Question: I am using a 'JTabbedPane' to control a few panels, each containing fields for the user to enter information. The intention is that the user might fill them in any order, and may go back to change the information previously entered.
'''
JTabbedPane tabs = new JTabbedPane();
tabs.add("Attributes", attributesPanel);
...
frame.add(tabs);
'''
Each of the panels uses a 'GridBagLayout' along with 'GridBagConstraints' to format everything. When I don't enter anything and change tabs, everything seems okay. However, when I enter any information within any of the 'JTextField's and change tabs, returning to the tab will show everything bunched up within the center of the frame.

Does anyone know why that may be? Again, this only occurs if I actually enter something in the text fields...
In the panels, everything is initialized in the constructor. Here is some partial code:
'''
protected EntityBuilderAttributesPanel() {
setPreferredSize(new Dimension(EntityBuilder.PANEL_WIDTH, EntityBuilder.PANEL_HEIGHT));
setLayout(new GridBagLayout());
GridBagConstraints c = new GridBagConstraints();
c.fill = GridBagConstraints.HORIZONTAL;
entityIdLabel = new JLabel("Entity Unique Identity");
entityIdTextField = new JTextField();
c.gridx = 0;
c.gridy = 0;
c.gridwidth = 1;
add(entityIdLabel, c);
c.gridx = 1;
c.gridwidth = 3;
add(entityIdTextField, c);
entityNameLabel = new JLabel("Entity Name");
entityNameTextField = new JTextField();
c.gridx = 0;
c.gridy = 1;
c.gridwidth = 1;
add(entityNameLabel, c);
c.gridx = 1;
c.gridwidth = 3;
add(entityNameTextField, c);
space_01 = new JLabel();
space_01.setPreferredSize(new Dimension(EntityBuilder.PANEL_WIDTH, 25));
c.gridx = 0;
c.gridy = 2;
add(space_01, c);
attributesLabel = new JLabel("Entity Attributes");
c.gridx = 0;
c.gridy = 3;
c.gridwidth = 1;
add(attributesLabel, c);
attributes = new JList(EntityAttribute.values());
attributes.setSelectionMode(ListSelectionModel.MULTIPLE_INTERVAL_SELECTION);
attributes.setLayoutOrientation(JList.VERTICAL);
attributes.setVisibleRowCount(10);
JScrollPane listScroller = new JScrollPane(attributes);
listScroller.setPreferredSize(new Dimension(EntityBuilder.PANEL_WIDTH, 400));
listScroller.setHorizontalScrollBarPolicy(JScrollPane.HORIZONTAL_SCROLLBAR_NEVER);
c.gridx = 0;
c.gridy = 4;
c.gridwidth = 4;
add(listScroller, c);
[...]
'''
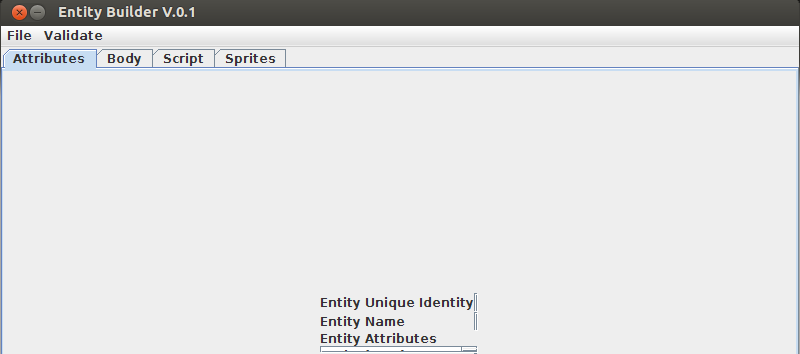
Answer: '''
listScroller.setPreferredSize(new Dimension(EntityBuilder.PANEL_WIDTH, 400));
'''
The problem is probably because you are trying to hardcode a preferred size. If a component can't be displayed at its preferred size then GridBagLayout uses the minimum size.
Instead use a method like list.setVisibleRows(...) and let the list component determine the height/width.
'''
//entityNameTextField = new JTextField();
entityNameTextField = new JTextField(10);
'''
Specify a number when you create the text field and again let the text field determine a reasonable size.
'''
//space_01.setPreferredSize(new Dimension(EntityBuilder.PANEL_WIDTH, 25));
Box.createVerticalStrut(25);
'''
Swing already provides a transparent component you can use instead of using a JLabel. The Box component will be more efficient since it doesn't use a UI like a JLabel does so there is nothing to paint.